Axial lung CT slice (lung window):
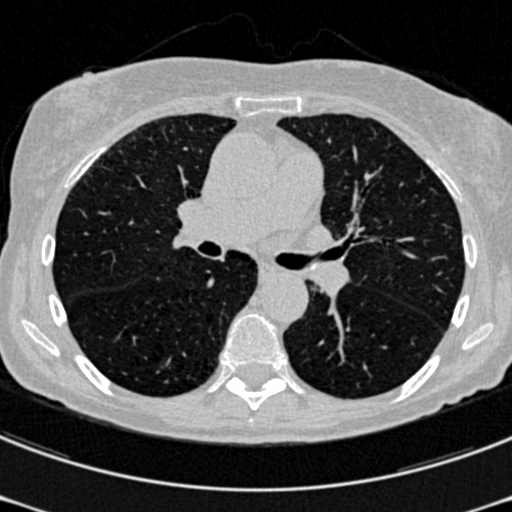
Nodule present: no